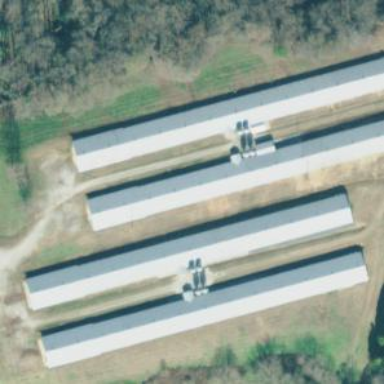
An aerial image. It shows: Poultry house.